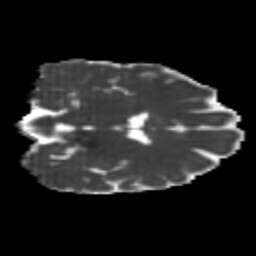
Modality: MD
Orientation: coronal
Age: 24
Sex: female
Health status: healthy
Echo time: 0.074 s